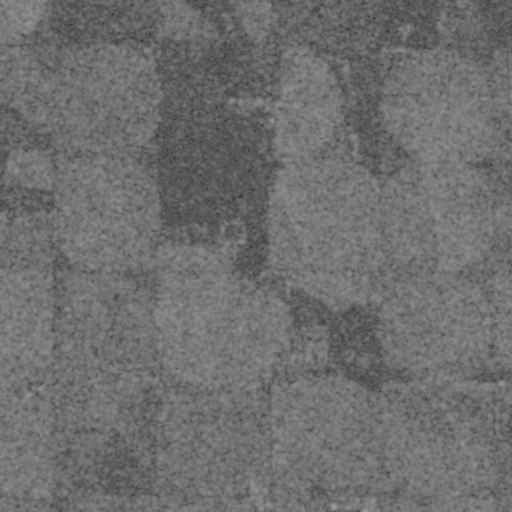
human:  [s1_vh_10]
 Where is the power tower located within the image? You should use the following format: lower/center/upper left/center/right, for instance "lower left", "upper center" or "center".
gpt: The power tower is located in the upper left of the image.
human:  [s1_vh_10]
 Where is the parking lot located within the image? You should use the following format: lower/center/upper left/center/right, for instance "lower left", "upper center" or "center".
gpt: There is no parking lot in the image.

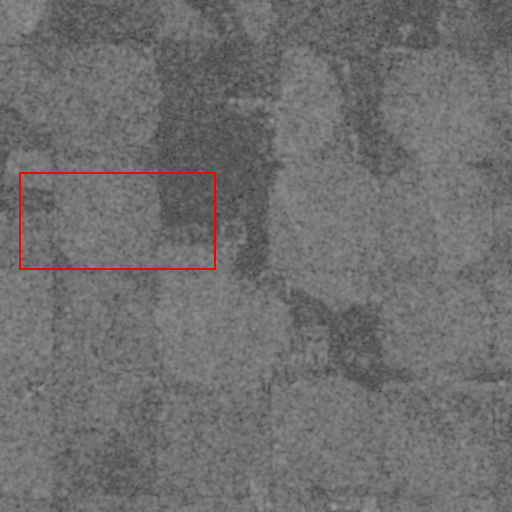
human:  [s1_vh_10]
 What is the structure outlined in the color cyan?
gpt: There is no cyan outline.
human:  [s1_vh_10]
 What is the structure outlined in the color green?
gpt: There is no structure outlined in green.